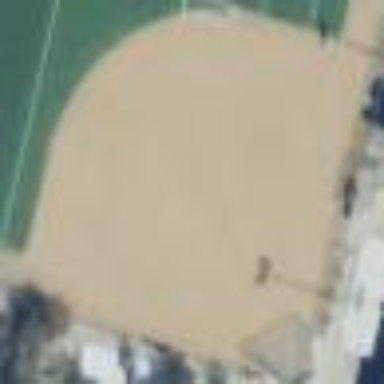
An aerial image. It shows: Baseball pitch for leisure and sports activities.